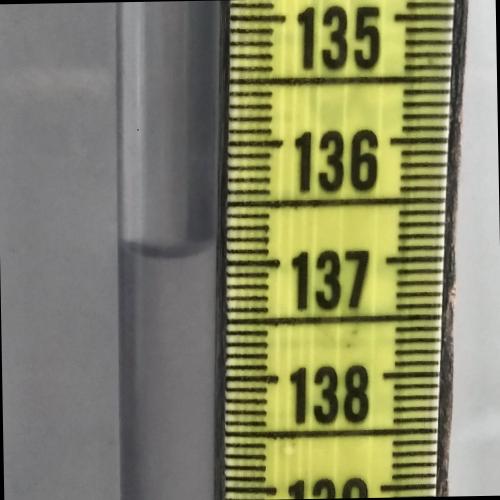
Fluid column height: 136.9 cm